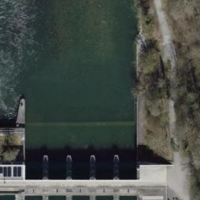
EUNIS habitat code: 15
Species observed at this site:
Acer pseudoplatanus
Acer campestre